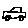
Label: car